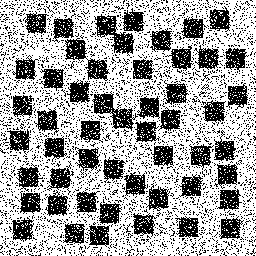
Squares: 52
Triangles: 0
Stars: 0
Total shapes: 52